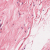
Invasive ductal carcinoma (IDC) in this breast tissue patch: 0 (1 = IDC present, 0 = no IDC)